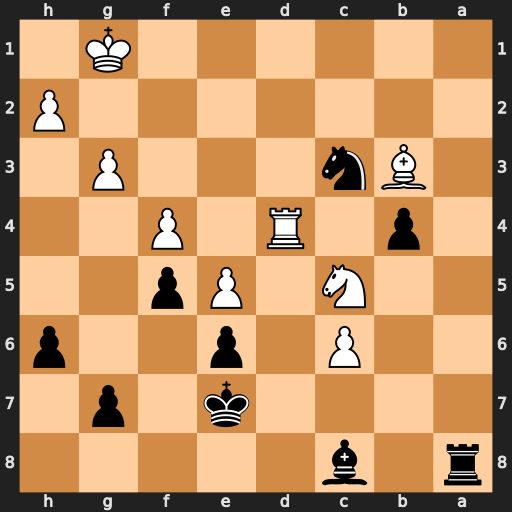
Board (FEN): r1b5/4k1p1/2P1p2p/2N1Pp2/1p1R1P2/1Bn3P1/7P/6K1
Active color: b
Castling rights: -
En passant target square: -
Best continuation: Ne2+ Kf2 Nxd4